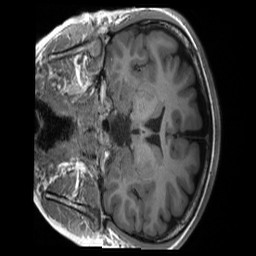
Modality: T1w
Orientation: coronal
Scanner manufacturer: siemens
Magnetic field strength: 3 T
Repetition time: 2.4 s
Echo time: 0.00224 s